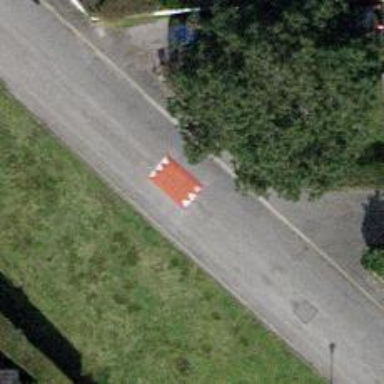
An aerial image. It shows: Traffic cushion.